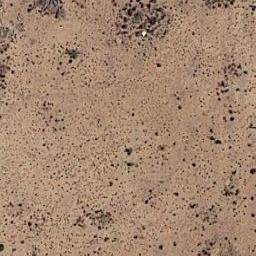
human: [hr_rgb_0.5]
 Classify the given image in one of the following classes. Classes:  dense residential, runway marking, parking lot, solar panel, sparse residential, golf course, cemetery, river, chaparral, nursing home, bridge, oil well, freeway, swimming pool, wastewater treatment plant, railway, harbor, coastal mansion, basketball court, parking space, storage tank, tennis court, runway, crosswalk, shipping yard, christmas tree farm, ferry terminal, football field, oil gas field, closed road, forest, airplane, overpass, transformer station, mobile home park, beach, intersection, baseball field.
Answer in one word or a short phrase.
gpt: chaparral